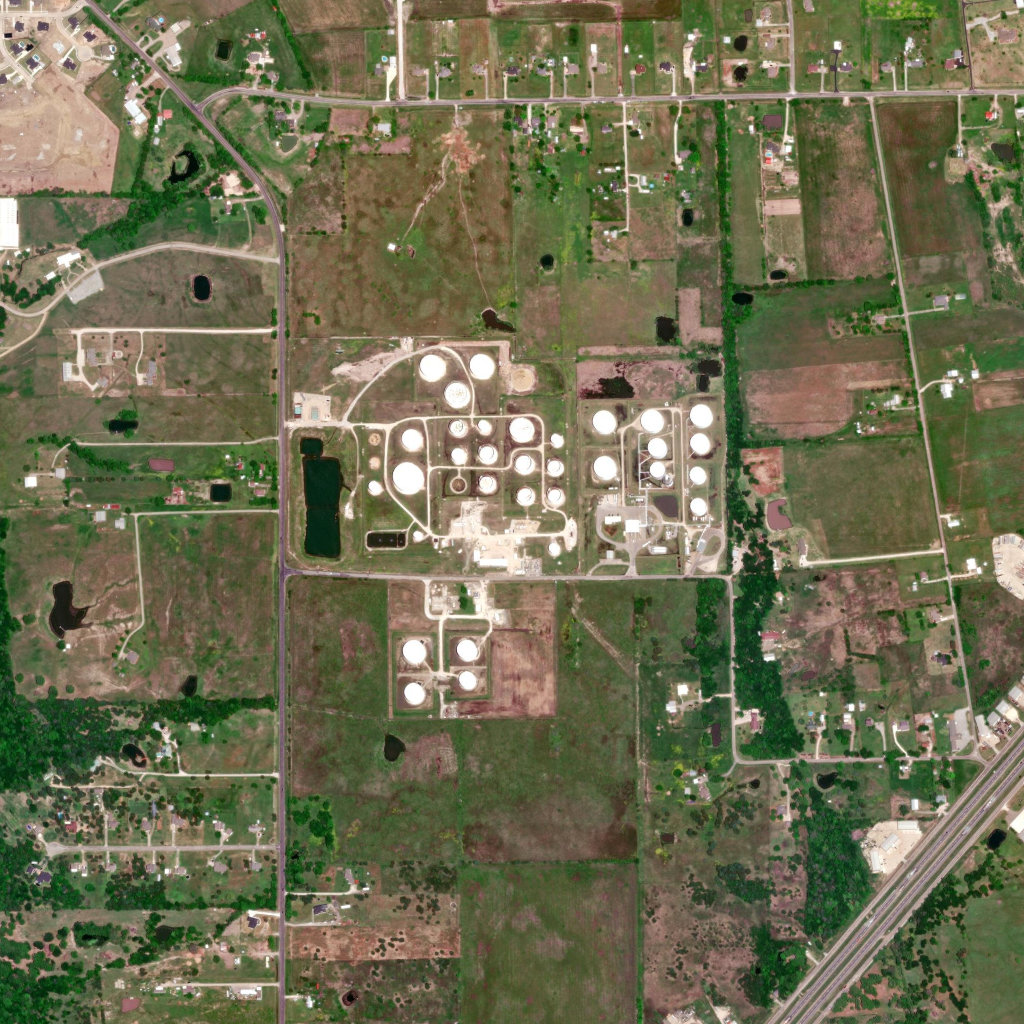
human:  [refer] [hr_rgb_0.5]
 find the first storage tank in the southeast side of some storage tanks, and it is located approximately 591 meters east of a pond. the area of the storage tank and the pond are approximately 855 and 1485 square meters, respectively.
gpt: <box>[[67, 48, 69, 50, 0]]</box>

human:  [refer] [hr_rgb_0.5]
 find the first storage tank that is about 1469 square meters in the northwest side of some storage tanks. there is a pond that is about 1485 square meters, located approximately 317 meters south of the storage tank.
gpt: <box>[[41, 34, 43, 37, 0]]</box>